Question: Designing an interface with QT4 I have been advised that using multiple "Tabs" at the top of an interface to navigate different pages is not the most elegant design. Instead I would like to do something similar to the Options dialog in QT Creator 4.8.
Does anyone know the name of a widget that resembles that in the Options Dialog of QT Creator.
ex. Click Tools->Options... In QT Creator.

Notice the layout on the left hand side of the screen, which to me seems nicer than only tabs across the top of the screen.
Thanks for your help!
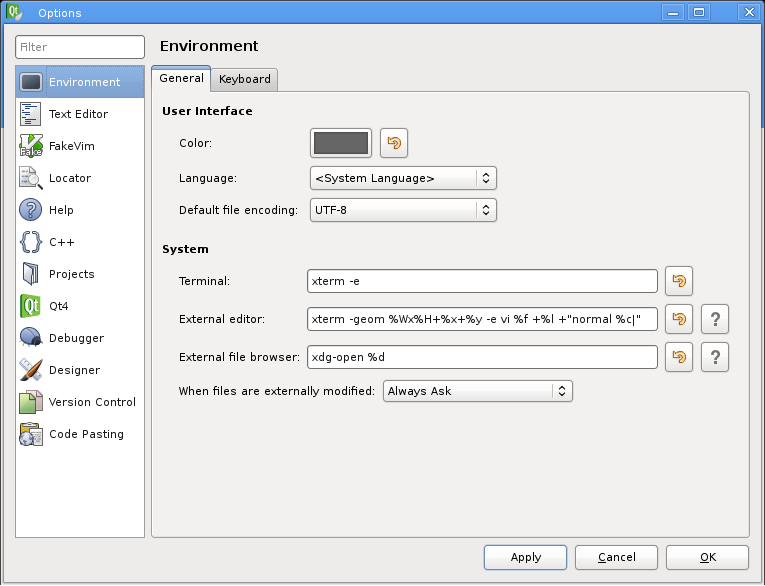
Answer: It's 'QLiveView/QListWidget' with delegate that draw icon and string.
Here is link to documentation for <URL> is sample code to create custom QItemDelegate